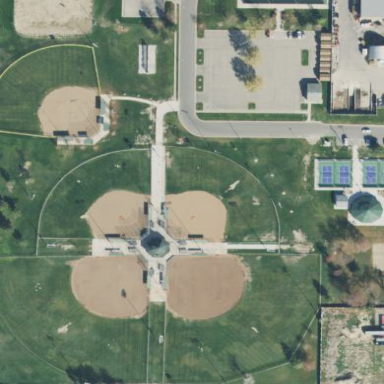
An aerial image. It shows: Baseball pitch for leisure land activities.